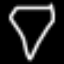
Label: diamond